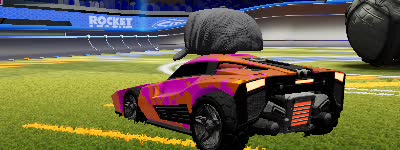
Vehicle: breakout